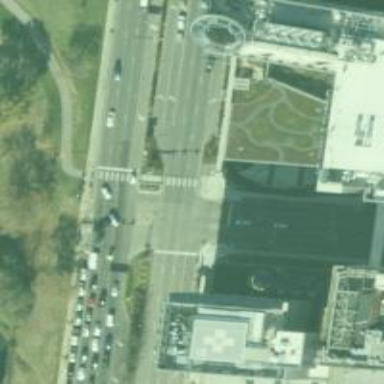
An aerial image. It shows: Pedestrian crossing with zebra markings on the footway.